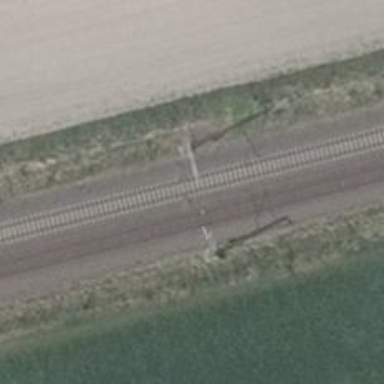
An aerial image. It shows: Milestone along the railway with catenary mast.